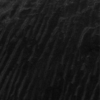
Label: not_dusty